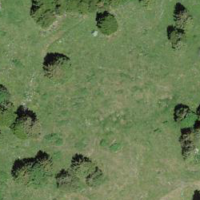
EUNIS habitat code: 44
Species observed at this site:
Primula veris